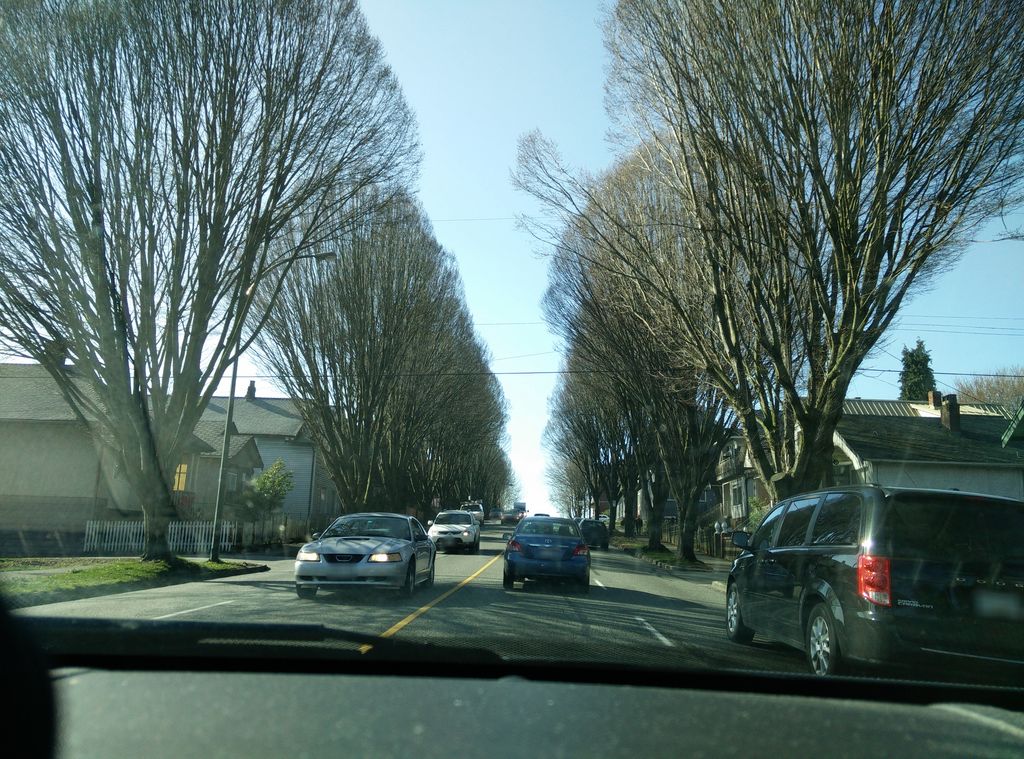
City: vancouver